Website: home-depot
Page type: account-selection
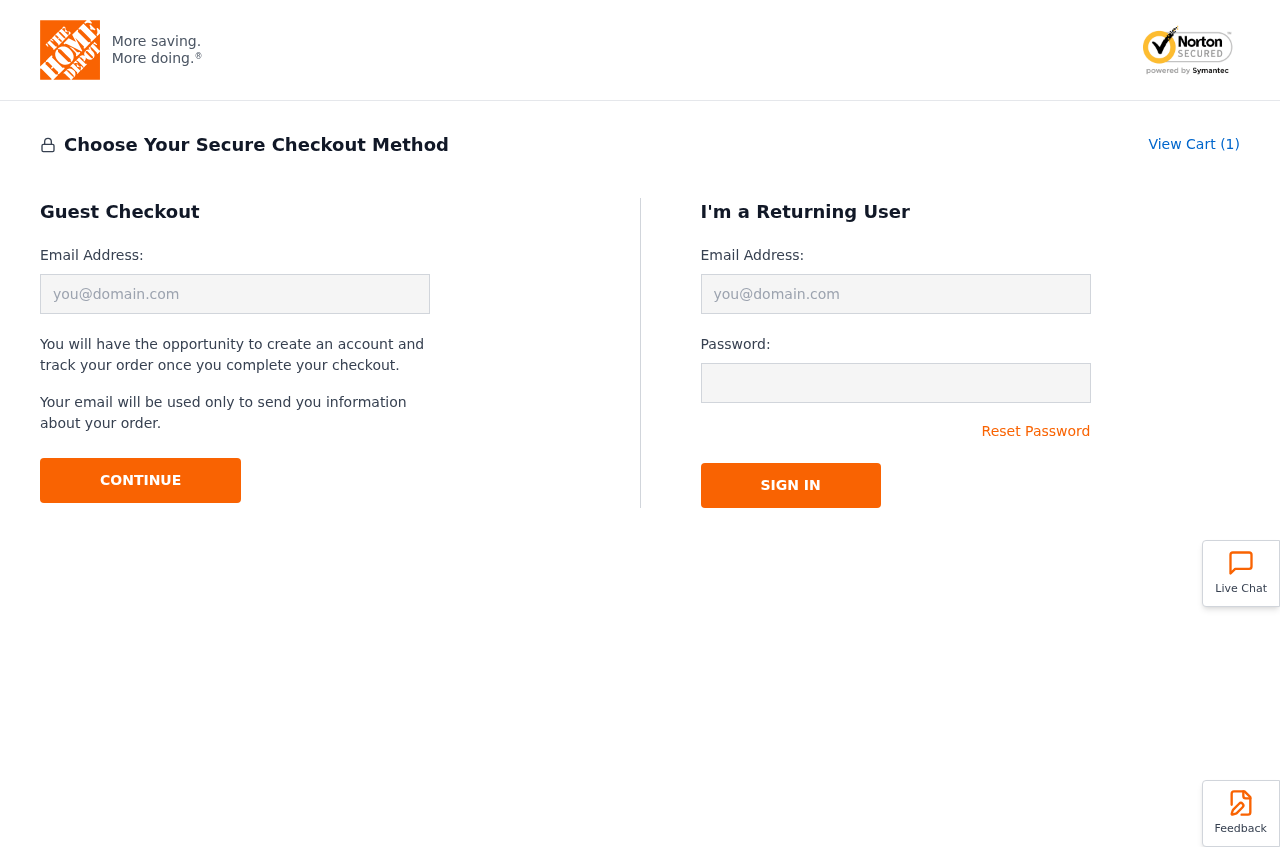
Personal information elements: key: PII_EMAIL
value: veronicayoung@yahoo.com
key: PII_LOGIN_USERNAME
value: veronicayoung35
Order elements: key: ORDER_NUM_ITEMS
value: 1